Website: lowes
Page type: cart
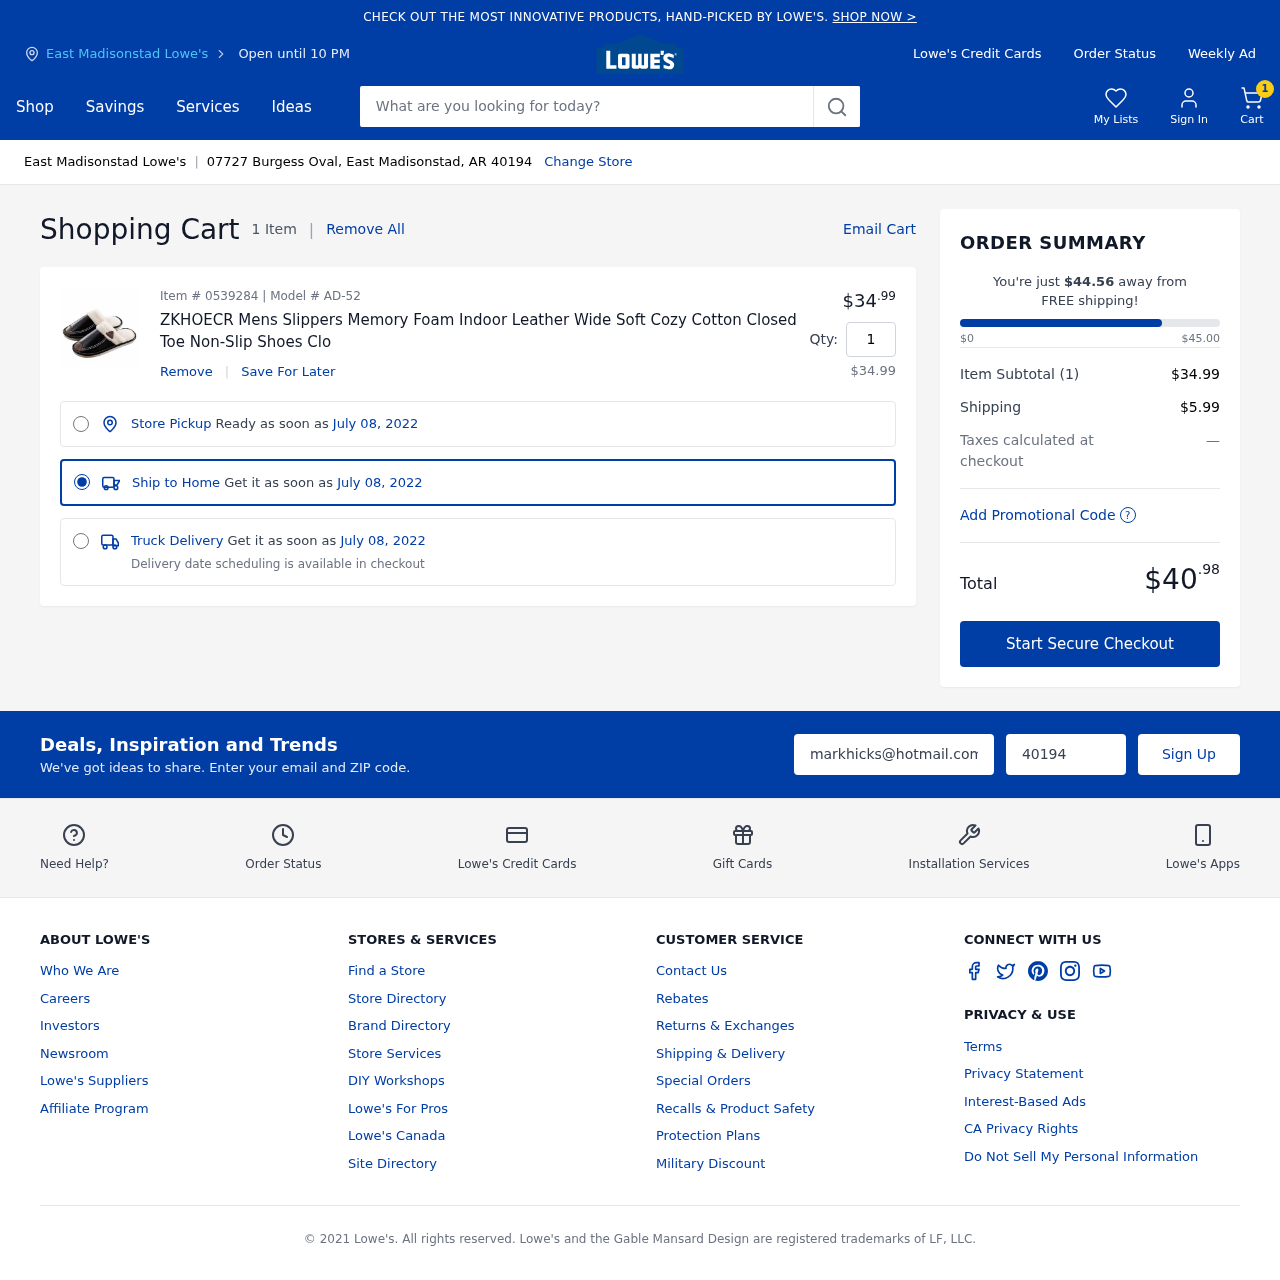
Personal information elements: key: PII_CITY
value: East Madisonstad Lowe's
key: PII_EMAIL
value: markhicks@hotmail.com
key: PII_POSTCODE
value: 40194
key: PII_STREET
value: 07727 Burgess Oval
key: PII_CITY_STATE_ZIP
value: East Madisonstad, AR 40194
Product elements: key: PRODUCT1_NAME
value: ZKHOECR Mens Slippers Memory Foam Indoor Leather Wide Soft Cozy Cotton Closed Toe Non-Slip Shoes Clo
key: PRODUCT1_PRICE
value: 34.99
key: PRODUCT1_QUANTITY
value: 1
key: PRODUCT1_SUBTOTAL
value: $34.99
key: PRODUCT_ITEM_NUMBER
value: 0539284
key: PRODUCT_MODEL_NUMBER
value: AD-52
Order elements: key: ORDER_NUM_ITEMS
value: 1
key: ORDER_NUM_ITEMS
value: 1 Item
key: ORDER_DELIVERY_DATE
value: July 08, 2022
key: ORDER_SUBTOTAL
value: $34.99
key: ORDER_SHIPPING_COST
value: $5.99
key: ORDER_TOTAL
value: $40.98
Search elements: key: HEADER_SEARCH
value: What are you looking for today?